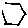
Label: hexagon